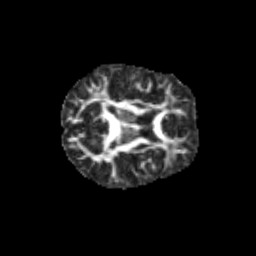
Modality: FA
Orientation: axial
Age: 10
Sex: female
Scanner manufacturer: siemens
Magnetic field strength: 3 T
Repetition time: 3.8 s
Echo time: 0.07 s